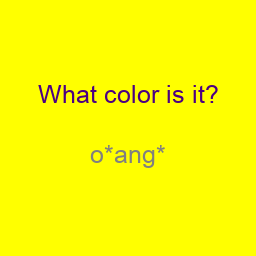
Color: gray
Color name shown: orange
Background color: yellow
Question text color: indigo